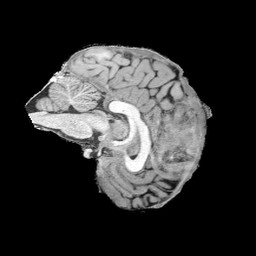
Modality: UNIT1
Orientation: sagittal